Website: lowes
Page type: receipt
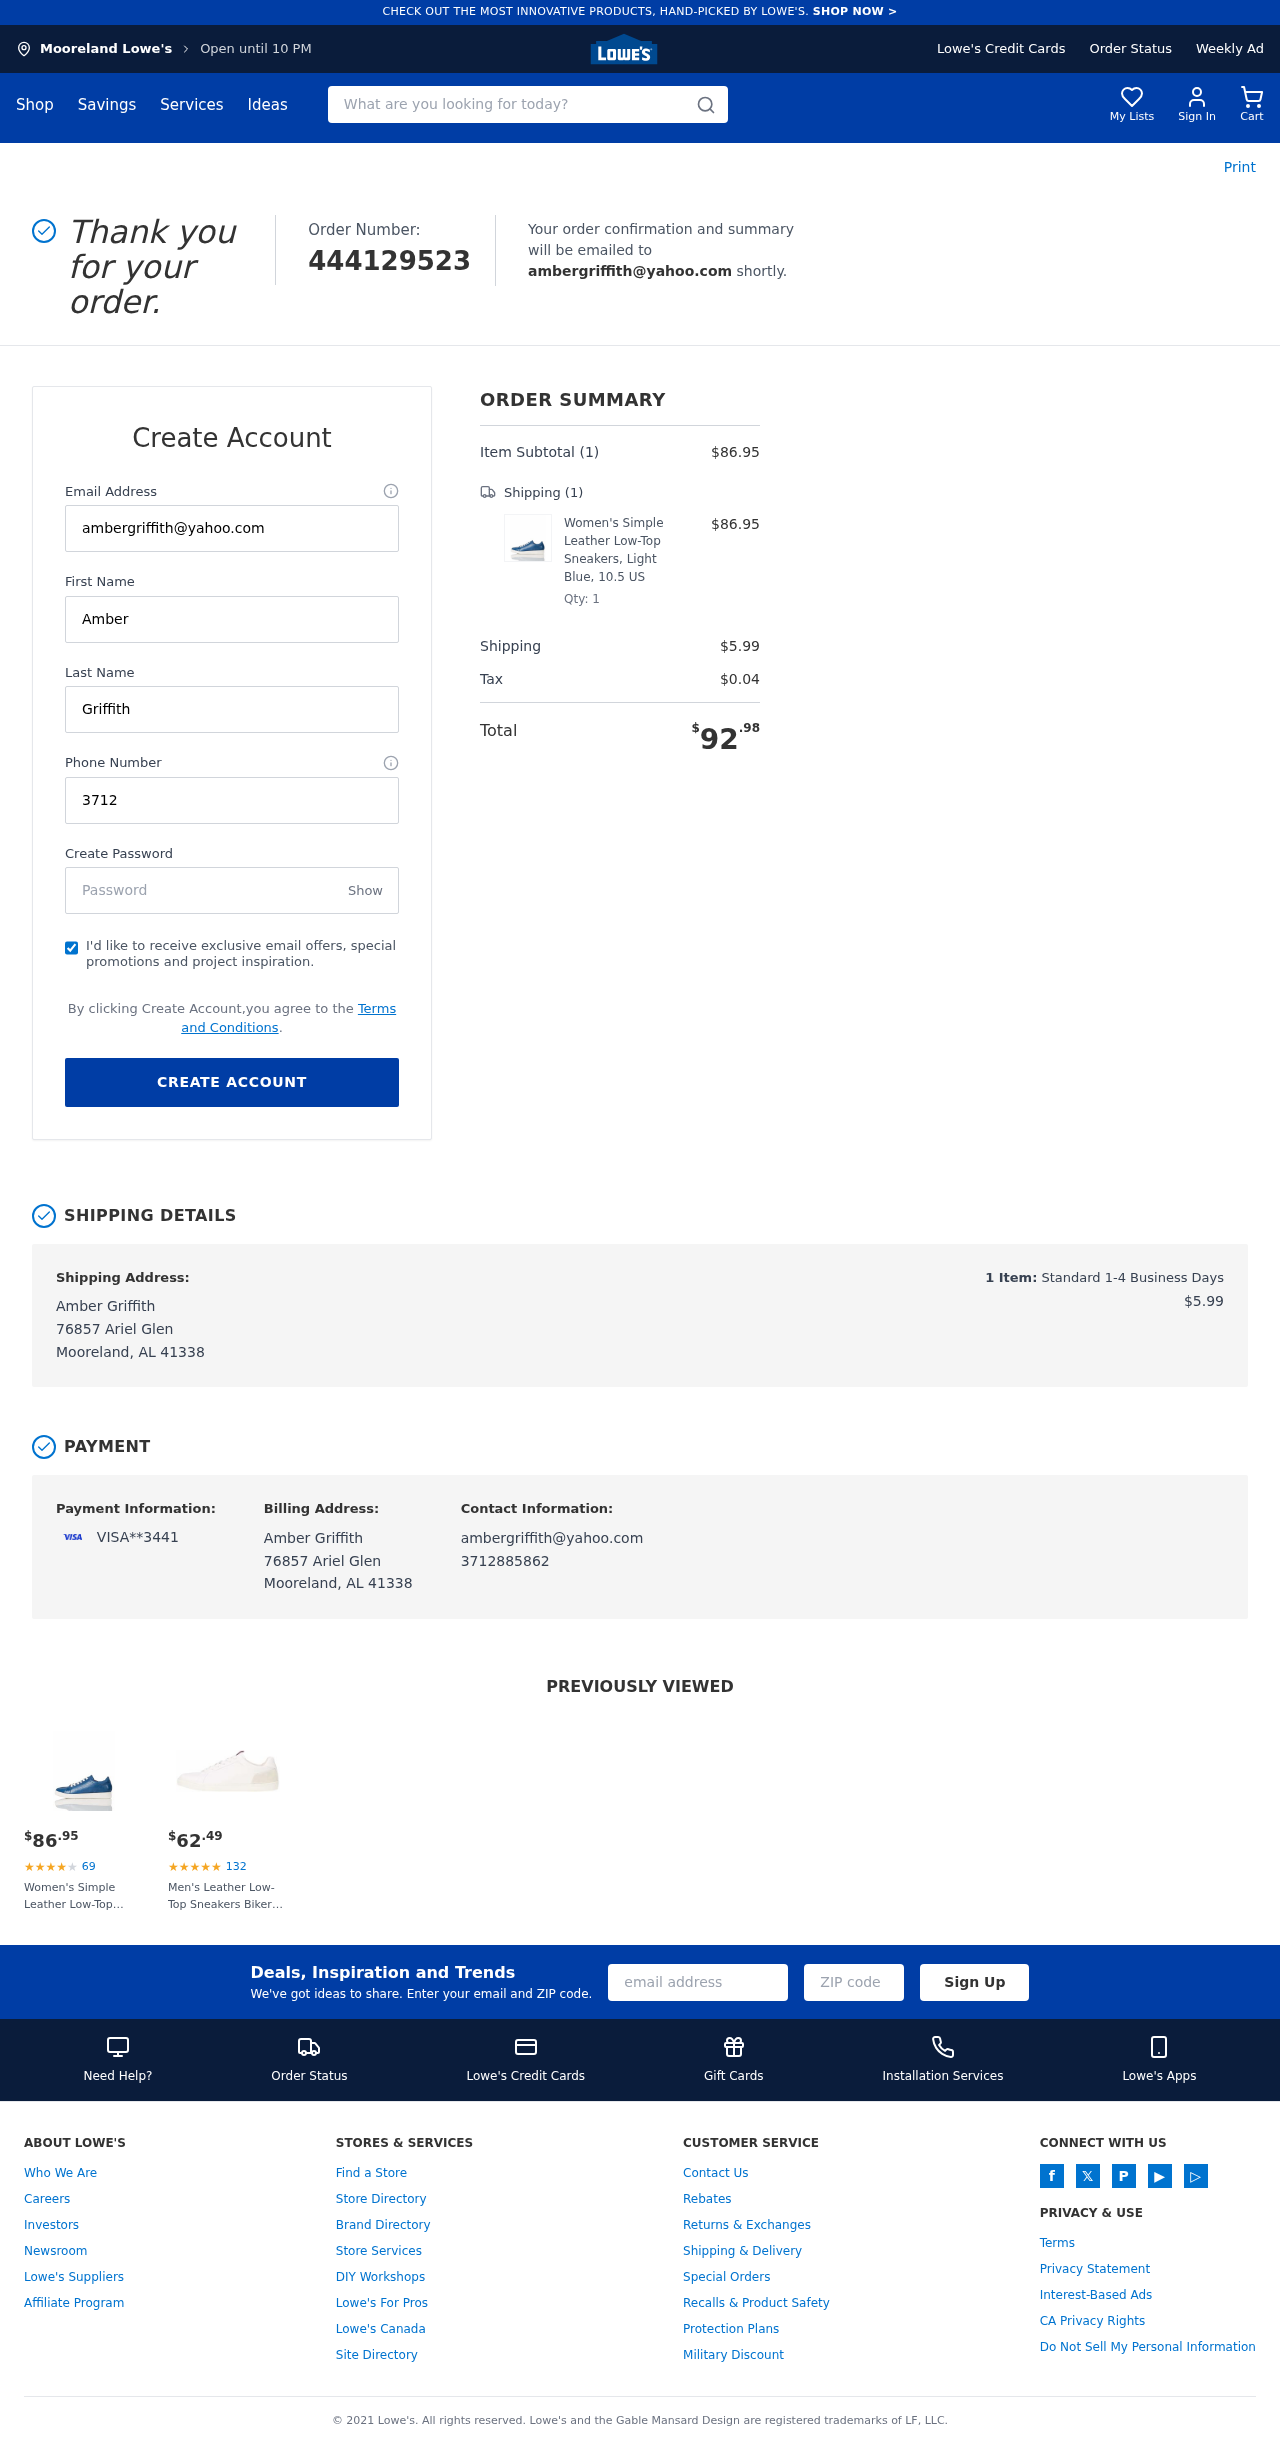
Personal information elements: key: PII_CARD_LAST4
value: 3441
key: PII_CARD_TYPE
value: VISA
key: PII_CITY
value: Mooreland
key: PII_EMAIL
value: ambergriffith@yahoo.com
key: PII_FULLNAME
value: Amber Griffith
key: PII_PHONE
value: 3712885862
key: PII_STREET
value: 76857 Ariel Glen
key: PII_FIRSTNAME
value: Amber
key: PII_LASTNAME
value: Griffith
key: PII_CITY_STATE_ZIP
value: Mooreland, AL 41338
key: PII_FULLNAME2
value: Amber Griffith
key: PII_FULLNAME3
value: Amber Griffith
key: PII_FIRSTNAME2
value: Amber
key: PII_FIRSTNAME3
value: Amber
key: PII_LASTNAME2
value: Griffith
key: PII_LASTNAME3
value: Griffith
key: PII_FIRSTNAME_DERIVED
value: Amber
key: PII_LASTNAME_DERIVED
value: Griffith
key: PII_FULLNAME_DERIVED
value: Amber Griffith
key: PII_NAME_FULL_DERIVED
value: Amber Griffith
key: PII_POSTCODE
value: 41338
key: PII_STATE_ABBR
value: AL
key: PII_POSTCODE_FULL
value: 41338
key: PII_CITY_STATE
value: Mooreland, AL
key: PII_POSTCODE_NUMERIC
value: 41338
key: PII_EMAIL2
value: ambergriffith@yahoo.com
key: PII_EMAIL3
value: ambergriffith@yahoo.com
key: PII_PHONE_LINE
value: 5862
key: PII_PHONE_SUFFIX
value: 5862
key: PII_PHONE2
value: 3712885862
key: PII_PHONE3
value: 3712885862
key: PII_PHONE_NUMERIC
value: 3712885862
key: PII_PHONE_LINE_NUMERIC
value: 5862
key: PII_PHONE_SUFFIX_NUMERIC
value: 5862
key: PII_PHONE2_NUMERIC
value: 3712885862
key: PII_PHONE3_NUMERIC
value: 3712885862
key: PII_PHONE_DIGITS
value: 3712885862
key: PII_PHONE_LAST4
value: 5862
Product elements: key: PRODUCT1_NAME
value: Women's Simple Leather Low-Top Sneakers, Light Blue, 10.5 US
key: PRODUCT1_PRICE
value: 86.95
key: PRODUCT1_QUANTITY
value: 1
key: PRODUCT2_NAME
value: Men's Leather Low-Top Sneakers Biker Boots, White White, Women 2
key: PRODUCT2_NUM_RATINGS
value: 132
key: PRODUCT2_PRICE
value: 62.49
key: PRODUCT1_PRICE2
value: $86.95
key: PRODUCT1_RATING2
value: ★
★
★
★
★
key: PRODUCT1_NUM_RATINGS2
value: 69
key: PRODUCT1_NAME2
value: Women's Simple Leather Low-Top Sneakers, Light Blue, 10.5 US
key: PRODUCT2_RATING
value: ★
★
★
★
★
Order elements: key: ORDER_ID
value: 444129523
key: ORDER_NUM_ITEMS
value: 1
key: ORDER_SUBTOTAL
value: $86.95
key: ORDER_NUM_ITEMS2
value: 1
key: ORDER_SHIPPING_COST
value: $5.99
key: ORDER_TAX
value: $0.04
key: ORDER_TOTAL
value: $92.98
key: ORDER_NUM_ITEMS3
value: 1
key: ORDER_SHIPPING_COST2
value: $5.99
Search elements: key: HEADER_SEARCH
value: What are you looking for today?